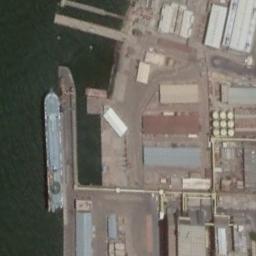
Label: ship